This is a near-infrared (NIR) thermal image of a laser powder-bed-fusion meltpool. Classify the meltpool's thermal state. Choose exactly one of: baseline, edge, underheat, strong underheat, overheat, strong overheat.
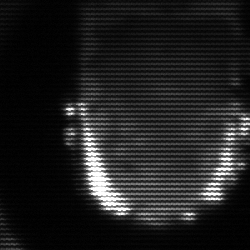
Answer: baseline